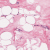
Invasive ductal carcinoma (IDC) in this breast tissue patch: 0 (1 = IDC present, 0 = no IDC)